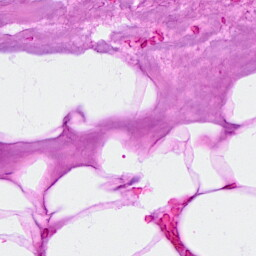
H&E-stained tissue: Breast